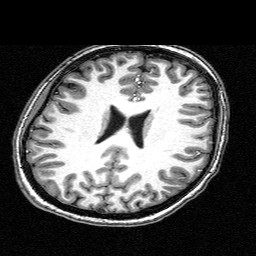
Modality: T1w
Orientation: coronal
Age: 20
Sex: female